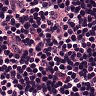
Metastatic tissue present: no